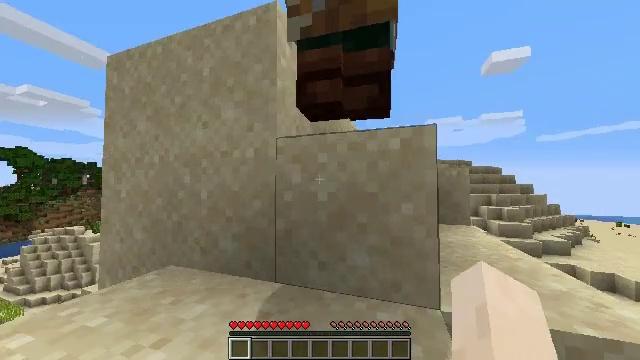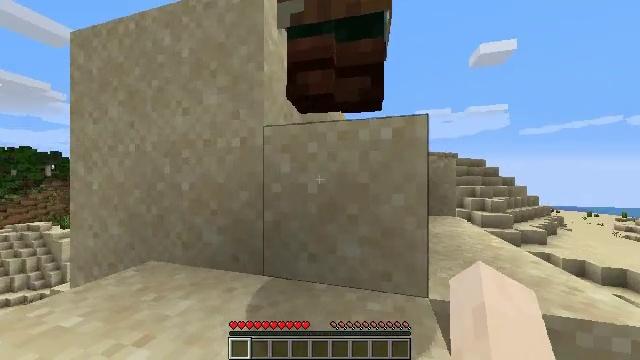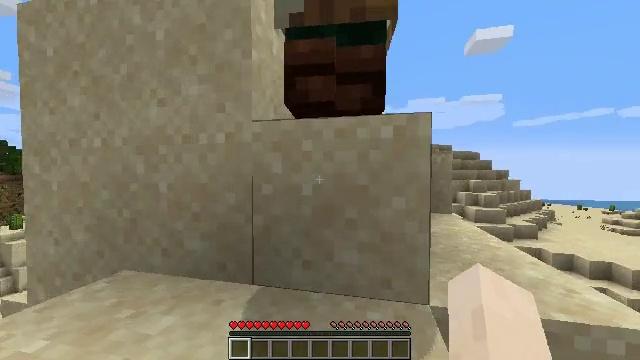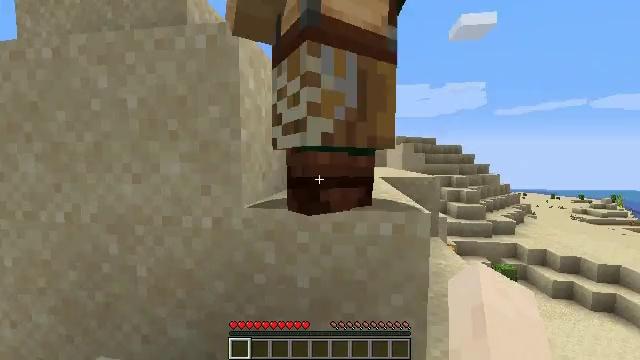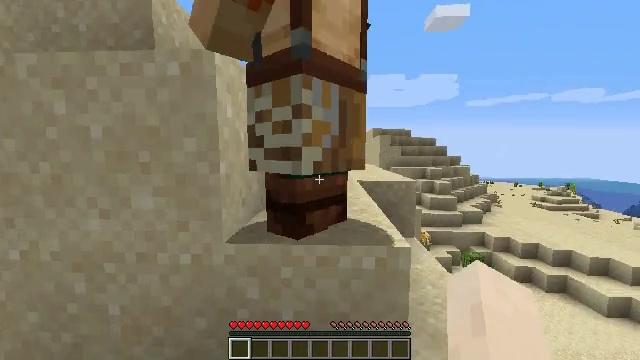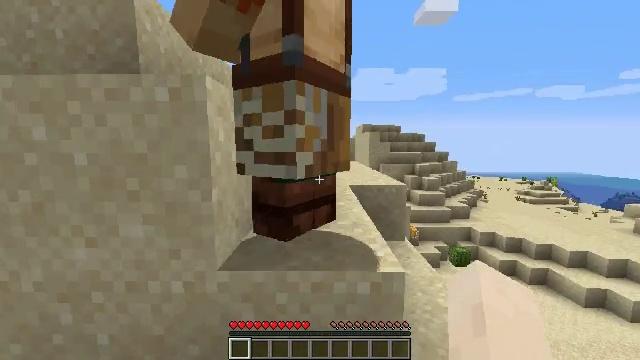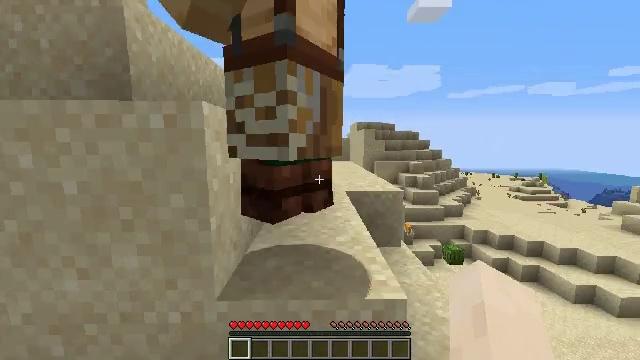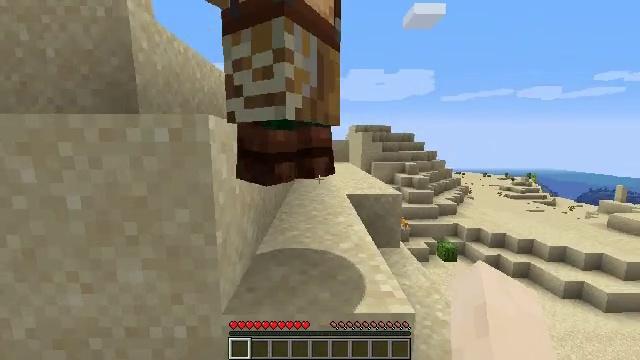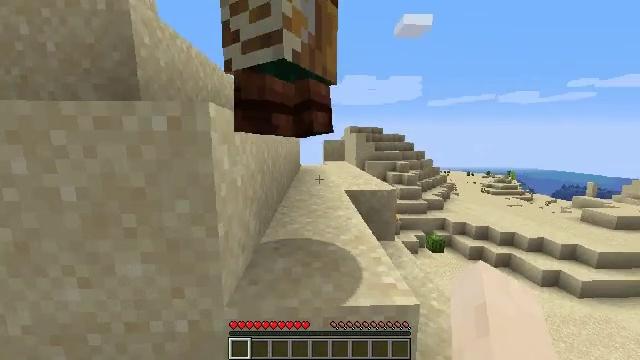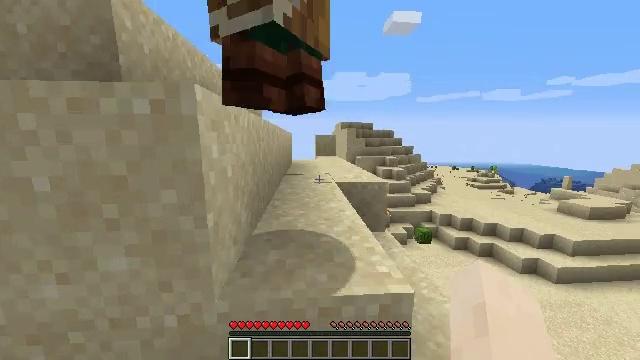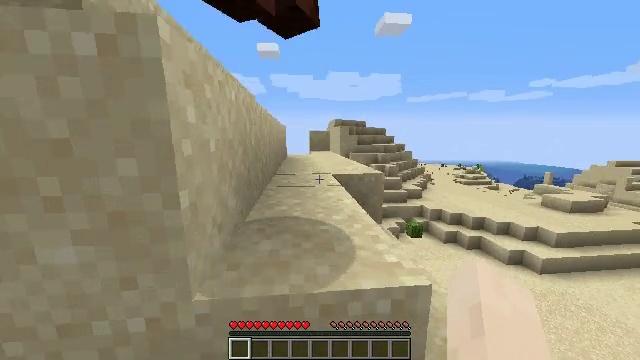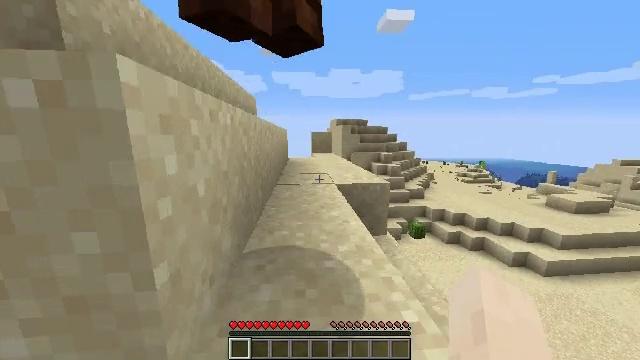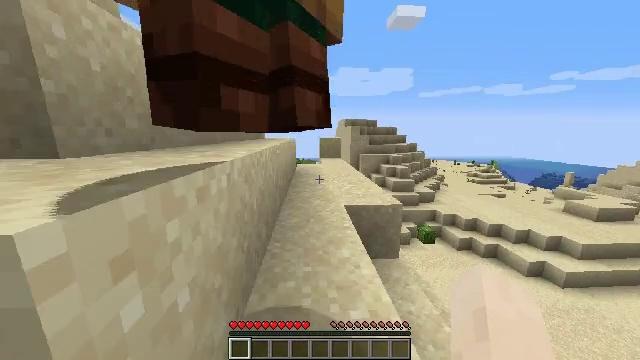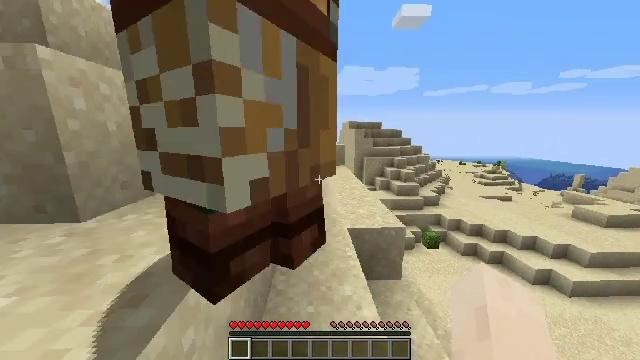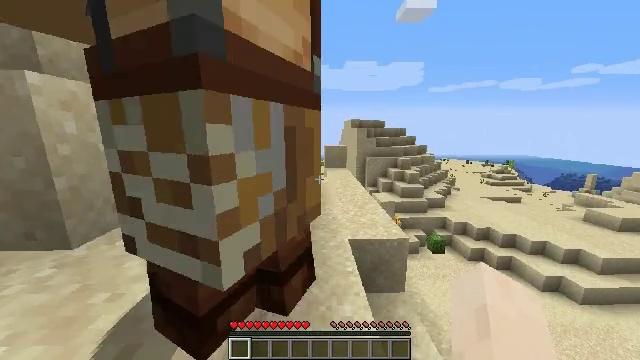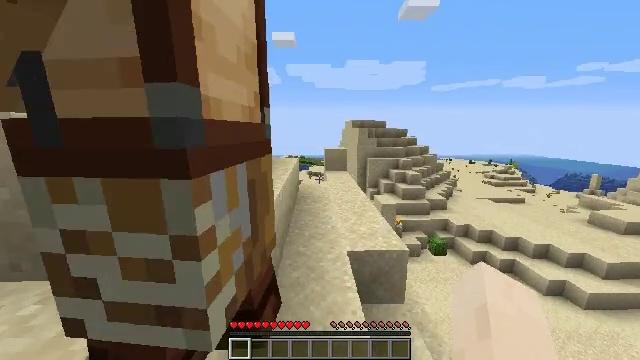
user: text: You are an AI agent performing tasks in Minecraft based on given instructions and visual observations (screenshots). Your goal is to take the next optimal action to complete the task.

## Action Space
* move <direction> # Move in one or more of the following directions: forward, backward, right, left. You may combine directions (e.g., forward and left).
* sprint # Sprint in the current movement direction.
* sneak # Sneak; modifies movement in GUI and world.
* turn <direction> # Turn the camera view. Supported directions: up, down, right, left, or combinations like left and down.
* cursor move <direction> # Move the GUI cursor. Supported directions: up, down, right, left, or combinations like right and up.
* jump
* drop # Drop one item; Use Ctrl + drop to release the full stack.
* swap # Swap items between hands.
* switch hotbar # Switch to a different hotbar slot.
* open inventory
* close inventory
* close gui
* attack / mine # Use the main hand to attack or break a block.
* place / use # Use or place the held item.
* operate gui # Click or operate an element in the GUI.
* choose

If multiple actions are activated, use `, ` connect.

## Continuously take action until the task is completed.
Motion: motion action
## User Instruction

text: Mine the chest to collect it.
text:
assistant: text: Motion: move forward, sprint, turn right and down
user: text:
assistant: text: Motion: move forward, sprint, turn right and down, jump
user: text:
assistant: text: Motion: move forward, sprint, turn right and down, jump
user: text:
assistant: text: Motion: move forward, sprint, turn right and down, jump
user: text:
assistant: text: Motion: move forward, sprint, turn right and down, jump
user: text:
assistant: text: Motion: move forward, sprint, turn right, jump
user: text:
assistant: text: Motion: move forward, sprint, jump
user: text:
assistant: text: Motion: move forward, sprint
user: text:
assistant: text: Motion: move forward, sprint, turn right and down
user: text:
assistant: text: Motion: move forward, sprint, turn right, jump
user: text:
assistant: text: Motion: move forward, sprint, jump
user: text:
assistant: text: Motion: move forward, sprint, turn left, jump
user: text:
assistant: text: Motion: move forward, sprint, turn left, jump
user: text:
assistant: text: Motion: move forward and move right, sprint, jump
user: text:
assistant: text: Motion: move forward and move right, sprint, jump
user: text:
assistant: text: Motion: move forward and move right, sprint, turn left, jump
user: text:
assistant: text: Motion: move forward and move right, sprint, turn left
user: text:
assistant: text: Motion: move forward and move right, sprint, turn left
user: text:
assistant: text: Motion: move forward, sprint, turn left
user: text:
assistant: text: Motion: move forward, sprint, turn left
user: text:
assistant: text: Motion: move forward, sprint
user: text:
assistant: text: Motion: move forward, sprint
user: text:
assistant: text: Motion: move forward, sprint
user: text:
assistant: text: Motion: move forward, sprint, jump
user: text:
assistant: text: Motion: move forward, sprint, jump
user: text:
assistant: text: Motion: move forward, sprint, jump
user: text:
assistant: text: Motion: move forward, sprint, jump
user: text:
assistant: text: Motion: move forward, sprint, turn down, jump
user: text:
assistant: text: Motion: move forward, sprint, turn left, jump
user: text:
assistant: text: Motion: move forward, sprint, turn left and down, jump